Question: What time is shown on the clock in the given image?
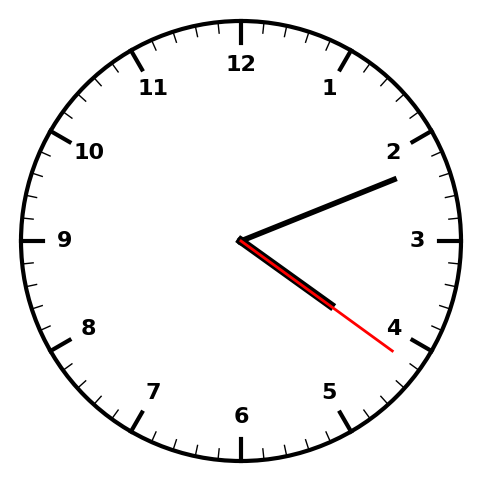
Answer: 04:11:21